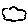
Label: cloud